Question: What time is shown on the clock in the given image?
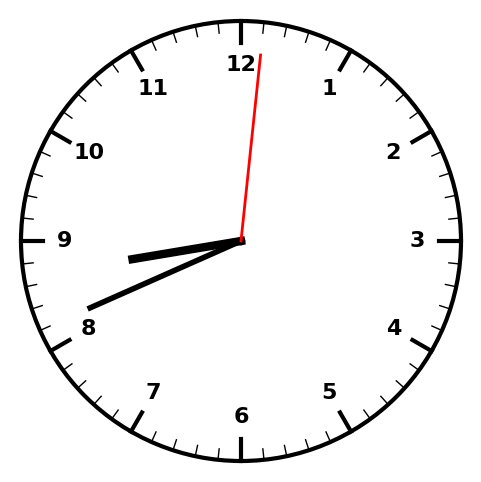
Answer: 08:41:01